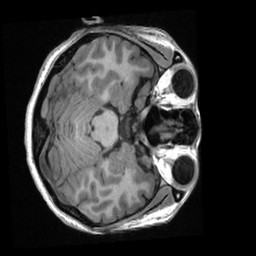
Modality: T1w
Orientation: axial
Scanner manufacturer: ge
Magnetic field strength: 3 T
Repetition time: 0.00766 s
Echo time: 0.002936 s